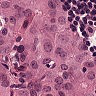
Metastatic tissue present: yes